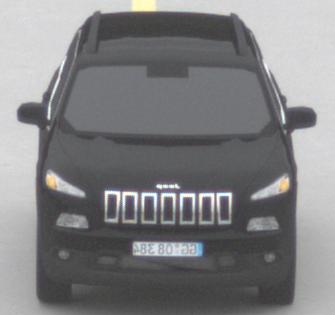
Make: Jeep
Model: Cherokee 3.2 V6 Pentastar
Detailed model: Cherokee (KL)
Model produced from: 2014/07
Model produced until: 2015/07
Doors: 5
Color: black
Road condition: dry road
Daytime: midday
Contrast: low contrast